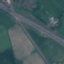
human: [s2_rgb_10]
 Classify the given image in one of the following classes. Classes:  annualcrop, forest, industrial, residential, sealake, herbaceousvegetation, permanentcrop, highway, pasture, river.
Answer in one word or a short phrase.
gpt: Highway